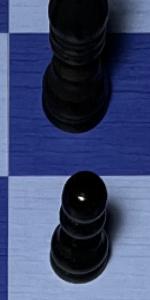
Label: Pawn_Black